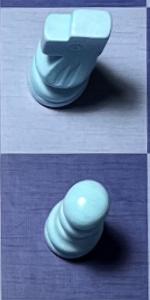
Label: Pawn_White